Question: Yes, I know Windows 8 is a pre-release and things won't necessarily work. I still need to do this.
I'm trying to install SQL Server Express 2008 R2 on Windows 8 32-bit (via Virtual Box). When I run the installer, I get an error:
'''
Database installer returned error code -<PHONE> (The system cannot find the path specified.)
'''
The web installer didn't work either. WPI's log file tells me:
'''
DownloadManager Information: 0 : Install exit code for product 'SQL Server Express 2008 R2' is -<PHONE>
'''
I tried running this in compatibility mode for Windows 7. I can run the installer, click through the setup screen, and finally I get this error:
'''
There was an error generating the XML document.
Error code: 0x84B10001.
'''
How do I get this working, or, how do I debug/triage this? I looked through the logs, but I'm not too sure what they said; it might've been a registry-write error. Running in admin mode just causes the installer to not load, or a nice BSOD:

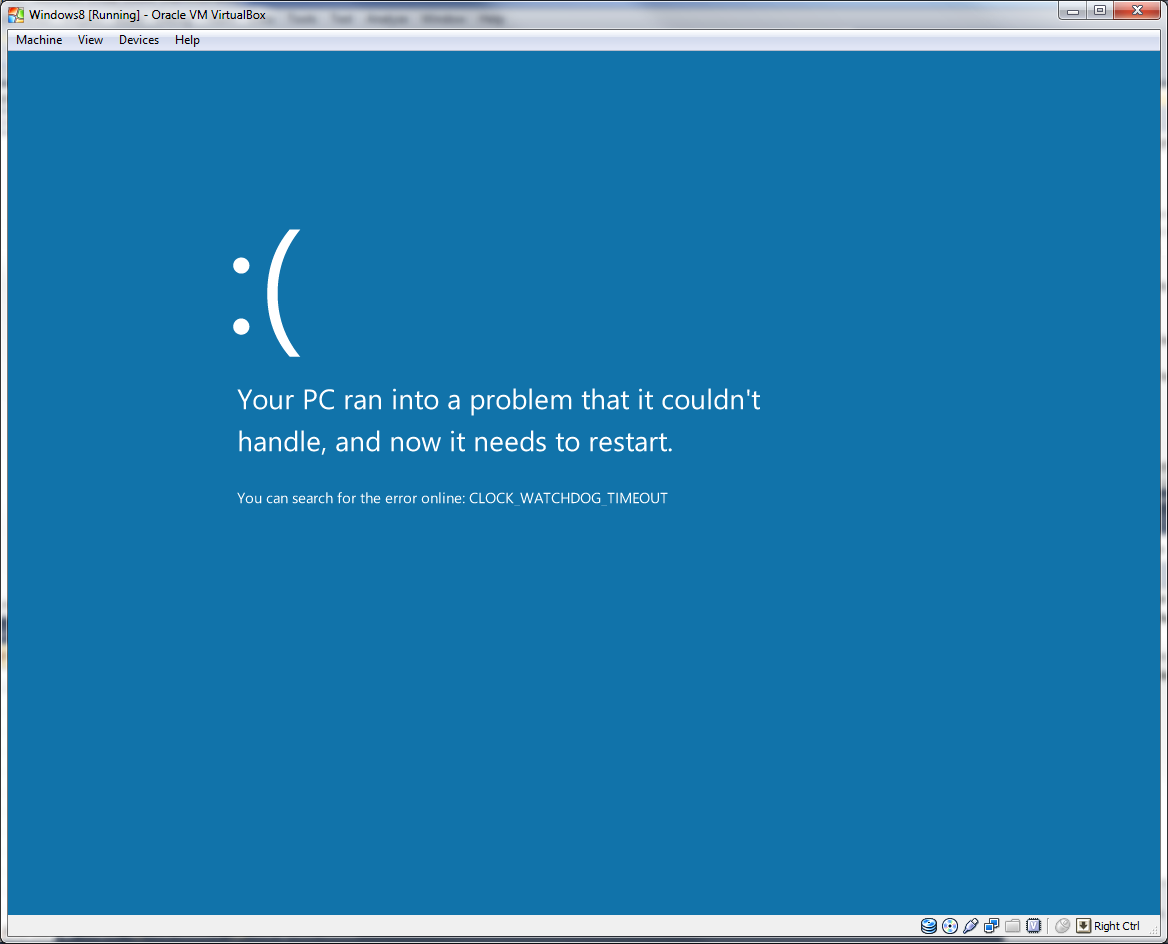
Answer: The answer, ironically, is quite simple -- I was installing 32-bit SQL Server on a 32-bit Windows 8. Instead, I moved to installing a 64-bit SQL Server on a 64-bit Windows 8.
Problem solved.